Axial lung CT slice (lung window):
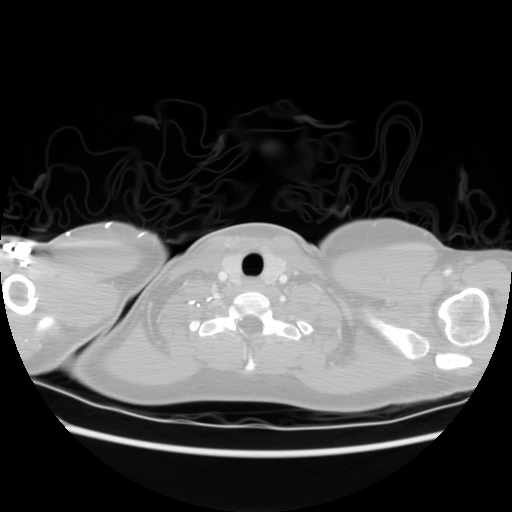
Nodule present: no